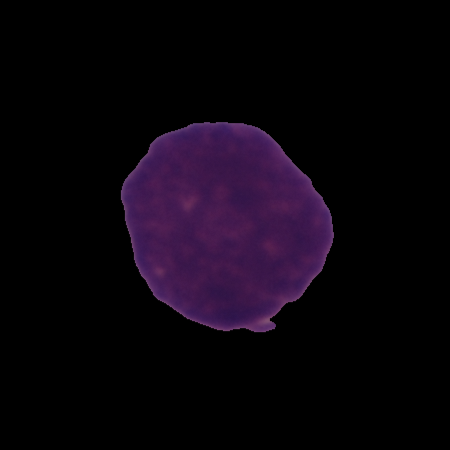
Label: healthy